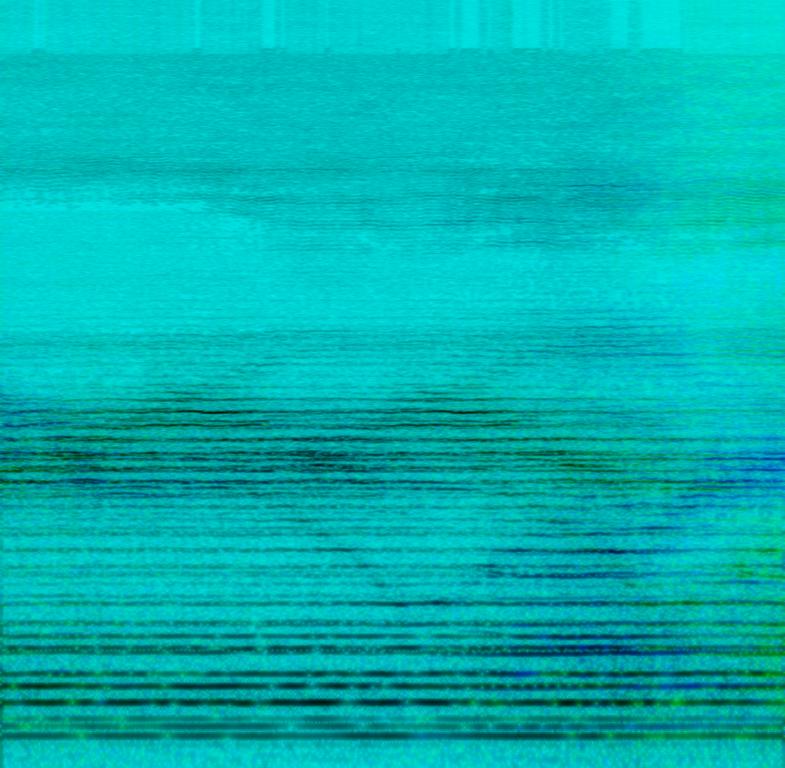
A male vocalist chants this captivating harmony. The tempo is slow with electronic music, and vocals sung melodiously to create this hypnotic music. The music is calming, soothing, healing, meditative, psychedelic, trance like, hypnotic and ethereal. The instruments used could be glass harp, a low pitched string instrument and choral vocal chanting.